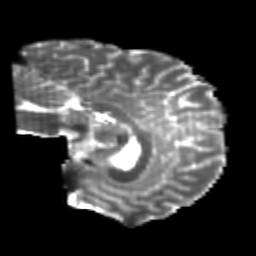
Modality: T2w
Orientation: sagittal
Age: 22
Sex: male
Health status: healthy
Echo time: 0.074 s